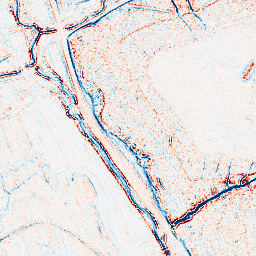
Category: edge_preserving
Decomposition family: anisotropic_diffusion
Decomposition parameters: iterations: 5
kappa: 100
gamma: 0.15
Upsampling method: sinc_blackman
Upsampling parameters: scale: 2
kernel_size: 8
Upsampling scale: 2